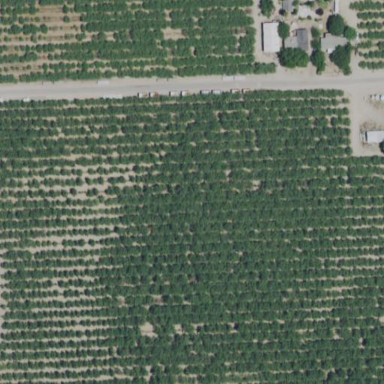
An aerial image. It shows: Orchard filled with almond trees.